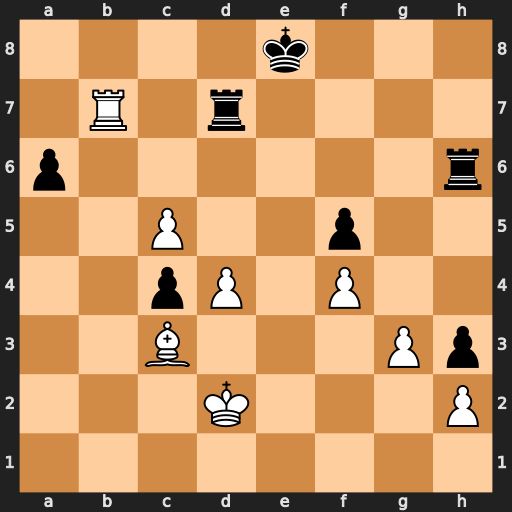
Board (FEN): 4k3/1R1r4/p6r/2P2p2/2pP1P2/2B3Pp/3K3P/8
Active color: w
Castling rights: -
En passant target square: -
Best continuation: Rxd7 Kxd7 d5